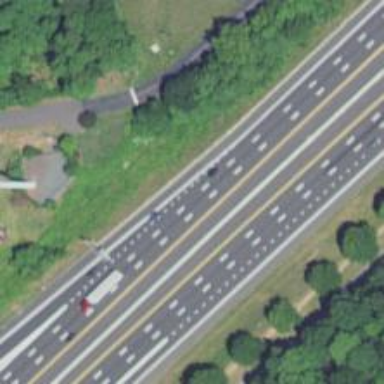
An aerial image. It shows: Asphalt motorway.